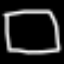
Label: square